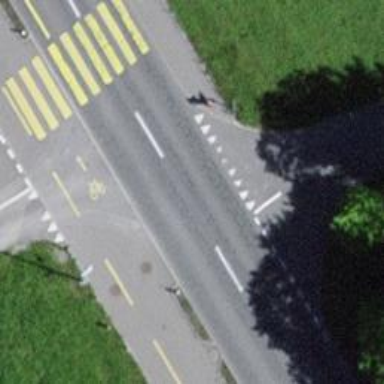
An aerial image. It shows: Primary highway with separate cycleway made of asphalt.